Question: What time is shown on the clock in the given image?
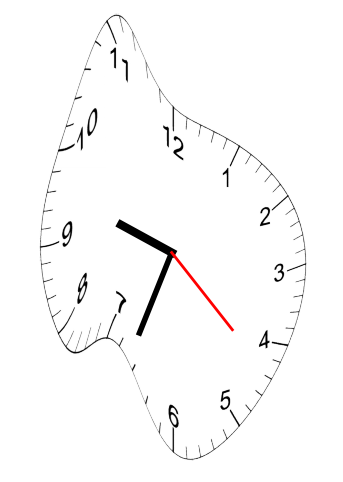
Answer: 09:33:22